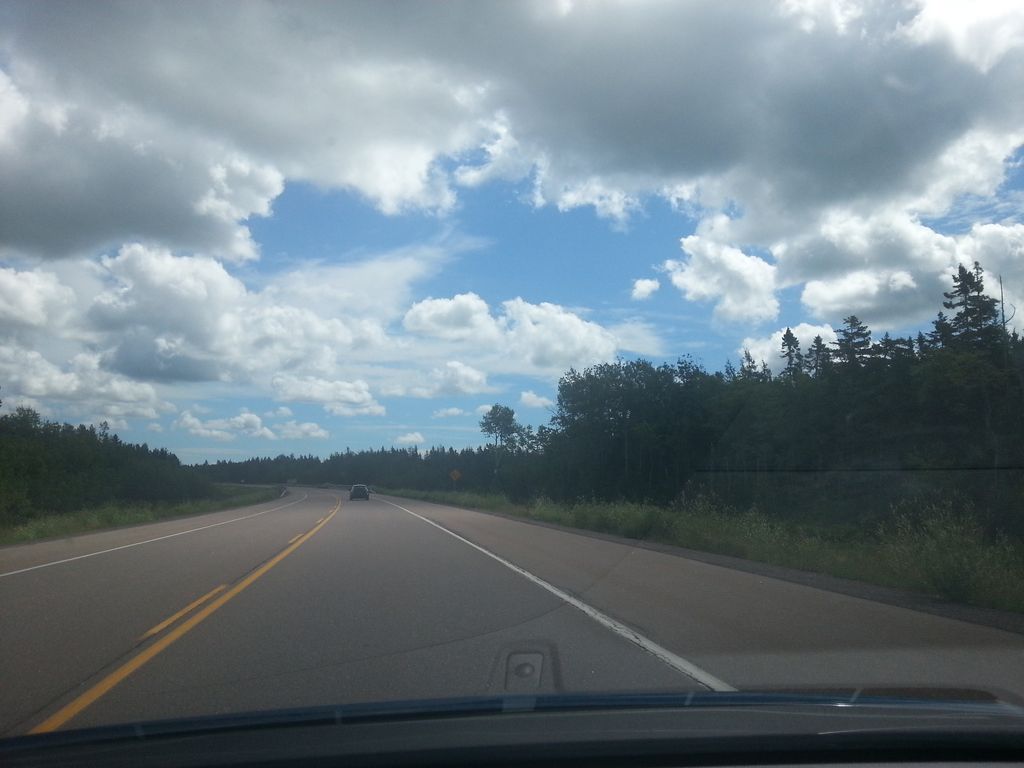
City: charlottetown